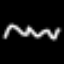
Label: squiggle